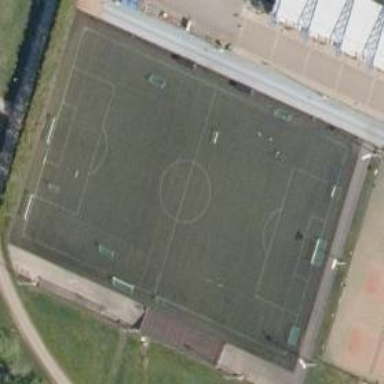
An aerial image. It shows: Soccer field.